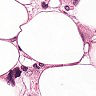
Metastatic tissue present: yes